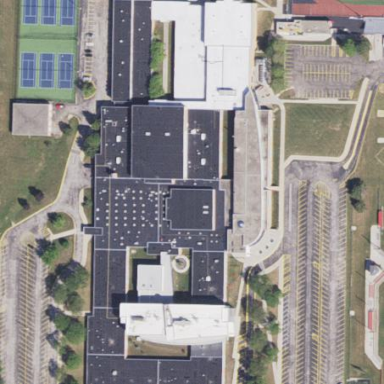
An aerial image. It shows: School.